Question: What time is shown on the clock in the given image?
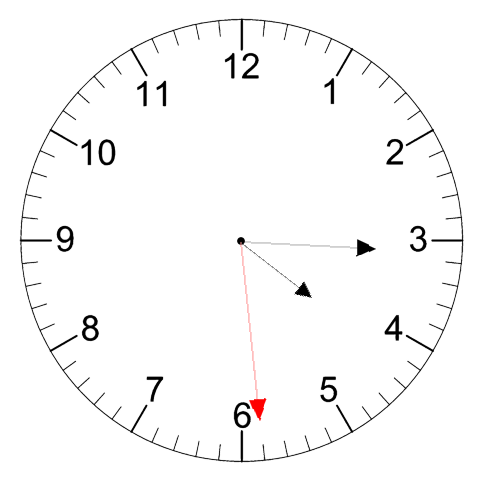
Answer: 04:15:29